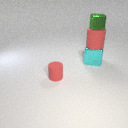
large cyan metal cube behind small red rubber cylinder